Question: I'm triggering my gradle build from my webserver as user www-data with the command
'''
$command = "cd " . $path . "/;./gradlew :app:build --stacktrace";
exec($command, $output, $error);
'''
Sometimes it failes with

but thats all I get as output, no detailed error with line number like I would get on directly calling the script.
When I do so and run it , without any error ()
But even in other cases, when both cases fail, there is no concrete output with the php call.
I have no idea why both ways of running the script seem to behave totally different sometimes and I have no idea how to find any error without any details
What is happening with the output there and how can I enable it?
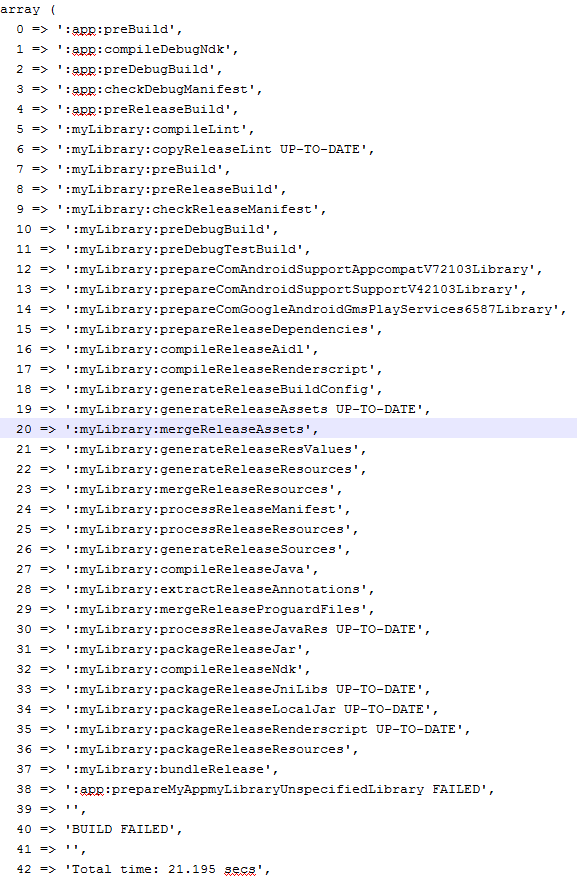
Answer: I've solved the issue now.
The problem was, that the log from Gradle is splitted in the default output, and the error output. In the shell, both is printed by default.
If you write the output to file with
'''
./gradlew assembleRelease --stacktrace > log.txt
'''
you are only logging the default output, not the error output. Therefore you need
'''
./gradlew assembleRelease --stacktrace > log.txt 2>&1
'''
to also append the error log to your file.